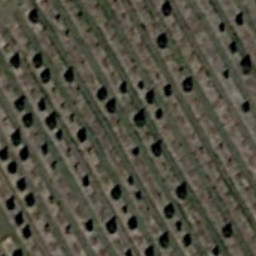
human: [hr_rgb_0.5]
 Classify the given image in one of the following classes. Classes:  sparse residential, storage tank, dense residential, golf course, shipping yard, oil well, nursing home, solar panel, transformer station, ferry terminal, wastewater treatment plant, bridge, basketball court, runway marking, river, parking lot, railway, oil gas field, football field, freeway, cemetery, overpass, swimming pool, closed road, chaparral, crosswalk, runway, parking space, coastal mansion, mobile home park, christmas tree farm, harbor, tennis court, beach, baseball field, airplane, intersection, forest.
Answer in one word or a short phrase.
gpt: christmas tree farm